Question: I want to hide the bottom toolbar on a certain screen in my application, and IB seems to have an option for that which seems to preview as working correctly, but when I build and test the application the bottom toolbar is still there.
I know that I can use '[self.navigationController setToolbarHidden:YES];' but my question is not how to do it using code, but how to get this to work through Interface Builder.

Here is a screenshot of what I am talking about. See on the right how I have selected Bottom Bar: None - this removes the bottom bar as previewed to the left. If I set it to inferred (instead of None) the bottom bar shows in the IB preview.
How do I get this to work correctly?
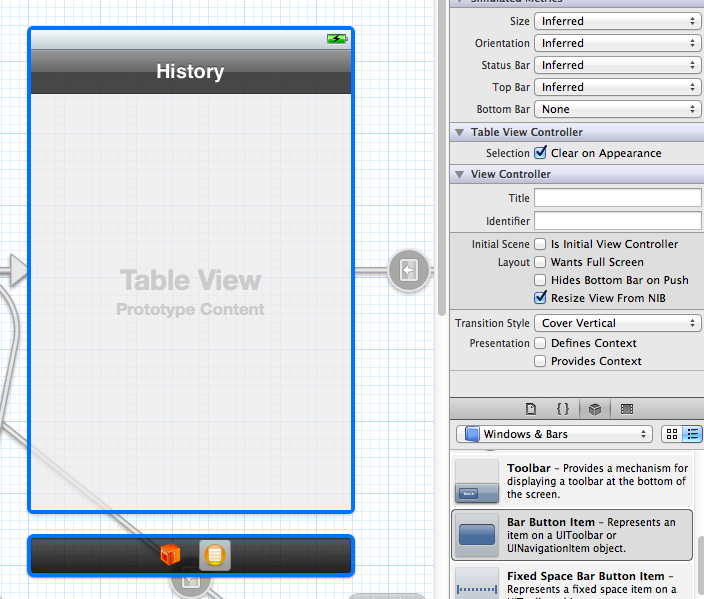
Answer: You can't set this in Interface Builder. If you notice the header of the section in IB where you can turn on/off these different bars, it says "simulated". These options are only there to help you visualize your UI in IB while designing it. They have absolutely no influence on the running app.